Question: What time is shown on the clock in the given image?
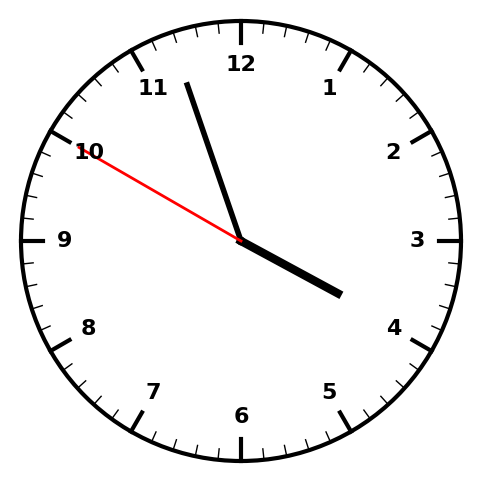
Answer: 03:56:50